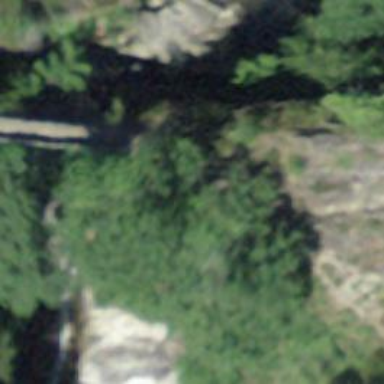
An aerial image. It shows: Stone path bridge.